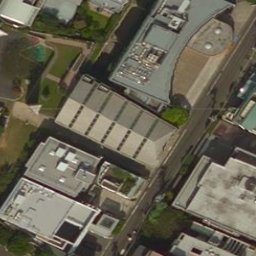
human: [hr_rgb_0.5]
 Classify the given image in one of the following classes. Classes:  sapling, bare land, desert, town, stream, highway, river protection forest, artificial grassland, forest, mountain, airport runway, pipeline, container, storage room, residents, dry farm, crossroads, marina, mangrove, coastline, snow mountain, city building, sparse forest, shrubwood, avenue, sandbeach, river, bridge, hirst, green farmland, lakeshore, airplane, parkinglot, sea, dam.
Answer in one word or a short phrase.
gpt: city building